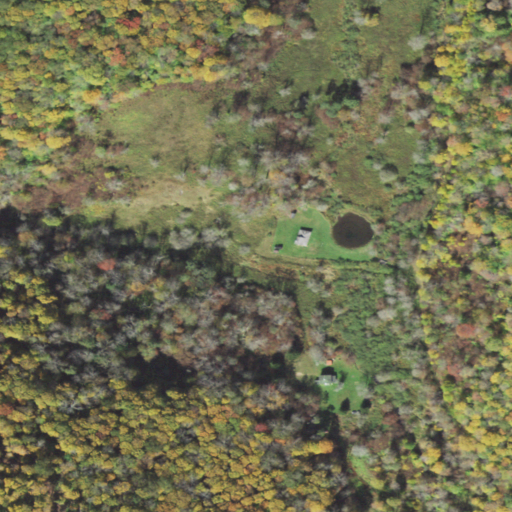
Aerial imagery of valley in Pennsylvania named Big Younglove Hollow containing deciduous forest, open development, mixed forest, shrub, grassland, herbaceous wetlands, and woody wetlands